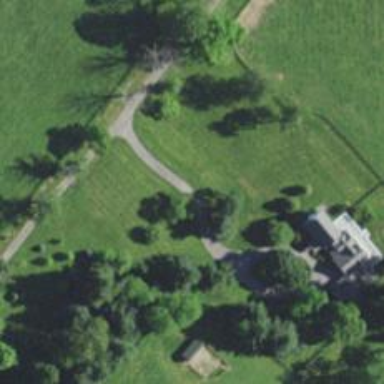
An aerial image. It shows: Driveway.